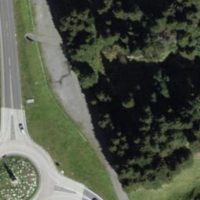
EUNIS habitat code: 43
Species observed at this site:
Rumex alpinus